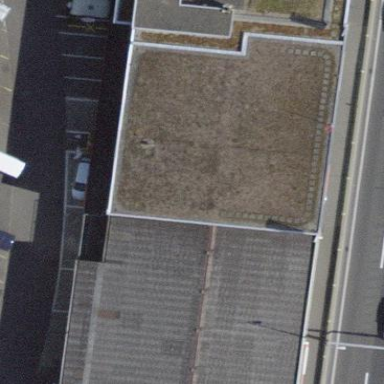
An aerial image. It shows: Industrial building.